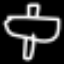
Label: airplane